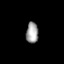
Tissue: prostate
Cell type: Fibroblasts
Senescence score: 0.7295
Nuclear area (px): 252
Mean DAPI intensity: 158.603